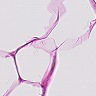
Metastatic tissue present: no